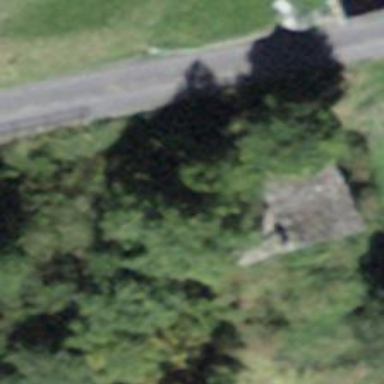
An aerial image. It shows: Historic building in ruins.